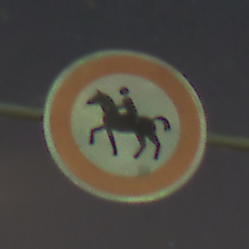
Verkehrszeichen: VerbotReiter
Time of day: Night
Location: Outdoor (Urban)
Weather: PartlyCloudy
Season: NotSpecified
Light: Artificial